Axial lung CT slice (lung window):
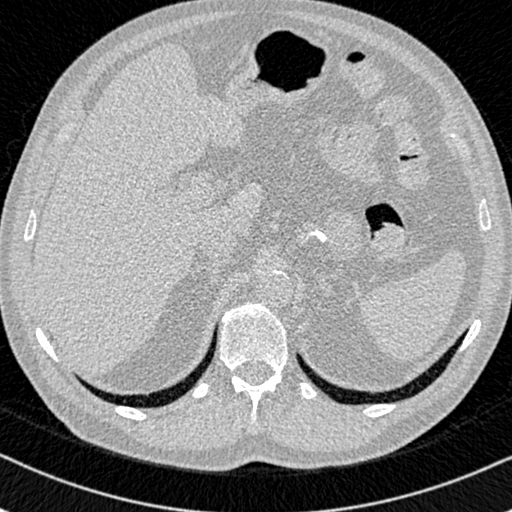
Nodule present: no